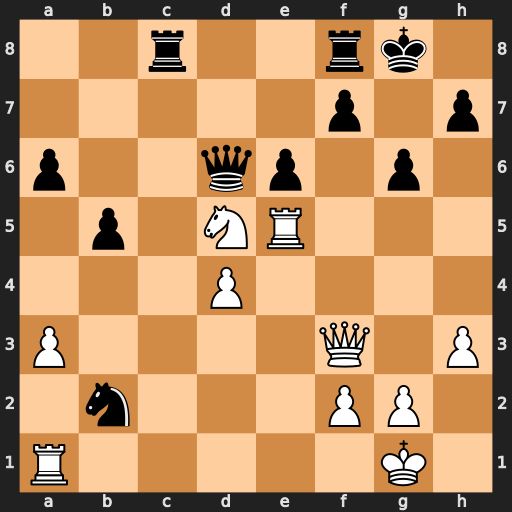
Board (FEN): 2r2rk1/5p1p/p2qp1p1/1p1NR3/3P4/P4Q1P/1n3PP1/R5K1
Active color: w
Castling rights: -
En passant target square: -
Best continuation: Nf6+ Kg7 Nh5+